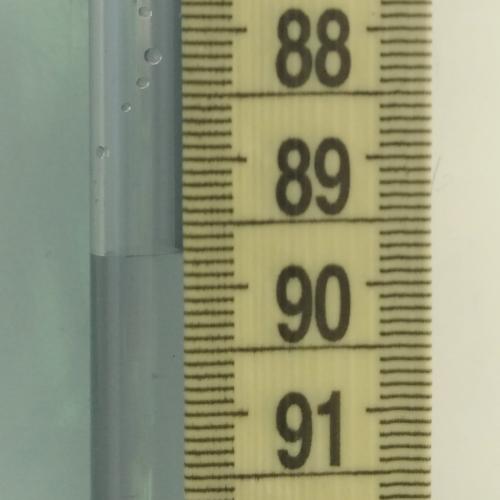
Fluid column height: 89.7 cm